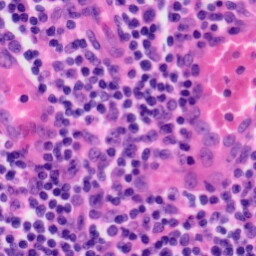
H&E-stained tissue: Tonsil